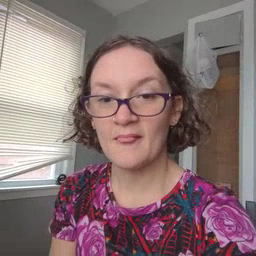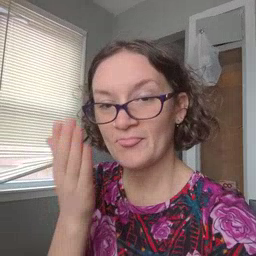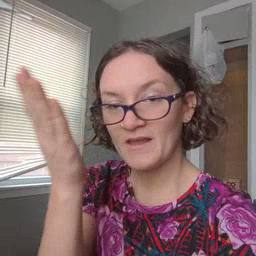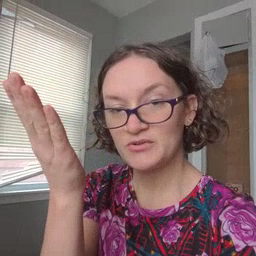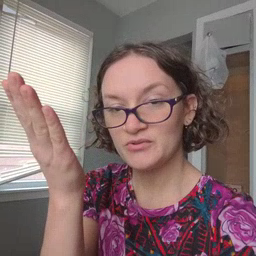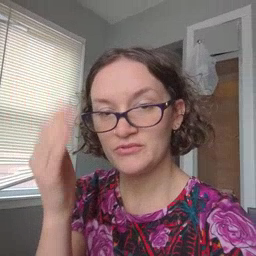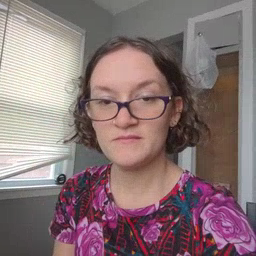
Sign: there